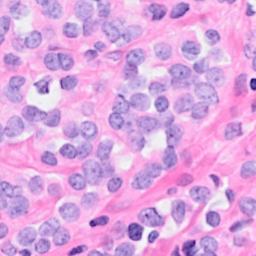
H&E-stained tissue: Breast